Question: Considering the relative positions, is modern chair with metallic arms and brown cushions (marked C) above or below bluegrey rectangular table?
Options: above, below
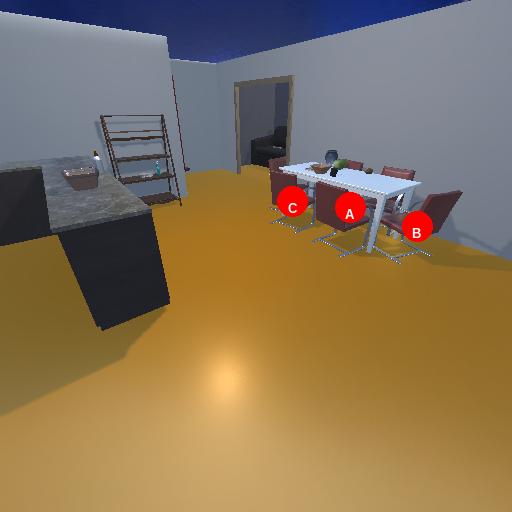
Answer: above